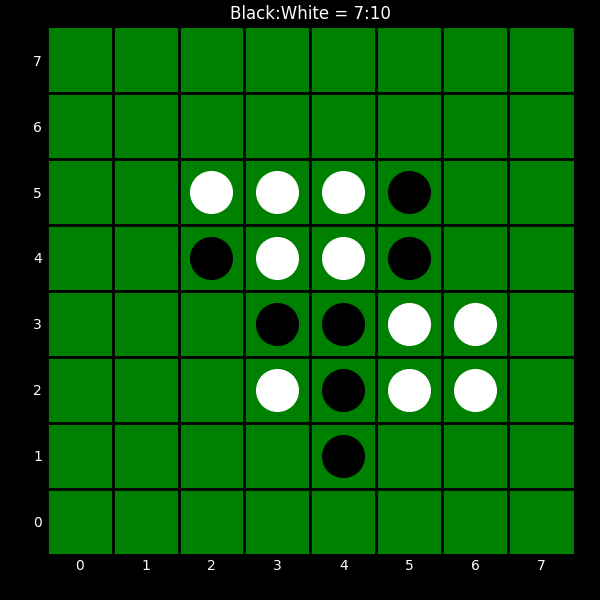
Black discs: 7
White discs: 10